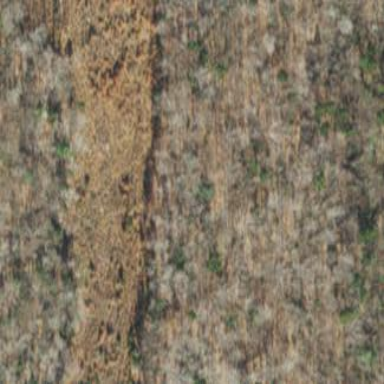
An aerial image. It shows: Clearcut man-made area surrounded by scrub vegetation.